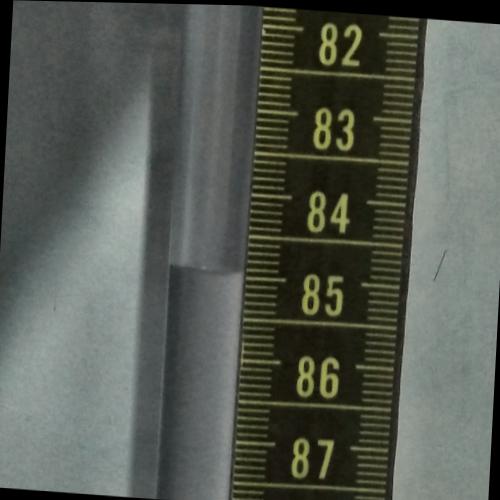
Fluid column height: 84.9 cm